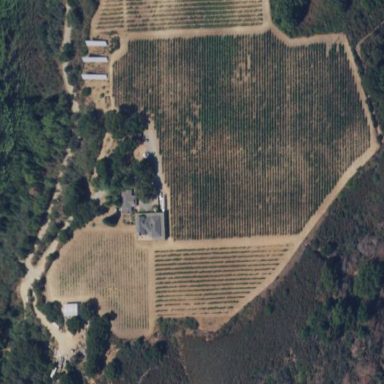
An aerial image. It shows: Unique farmland used as vineyard for grape production.